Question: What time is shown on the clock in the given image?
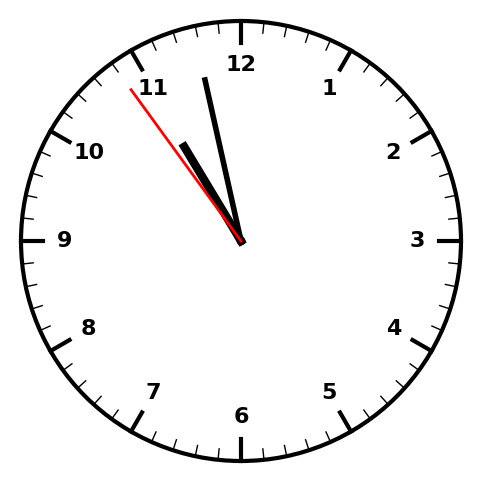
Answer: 10:57:54